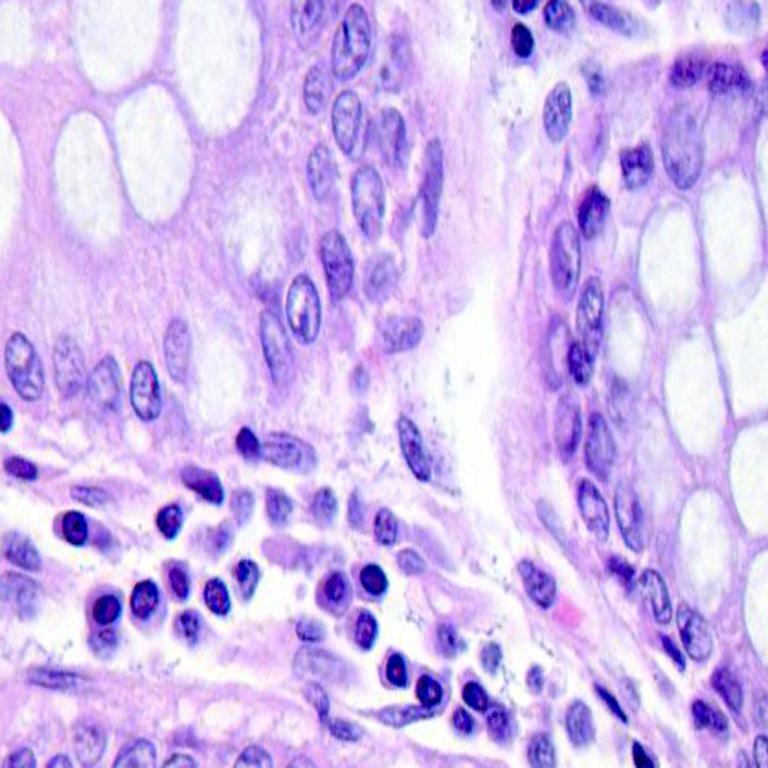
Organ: colon
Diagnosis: benign